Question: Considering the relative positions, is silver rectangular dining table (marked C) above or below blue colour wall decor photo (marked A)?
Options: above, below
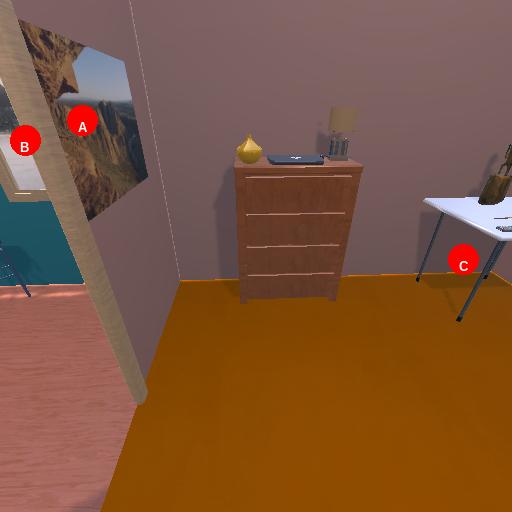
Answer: above